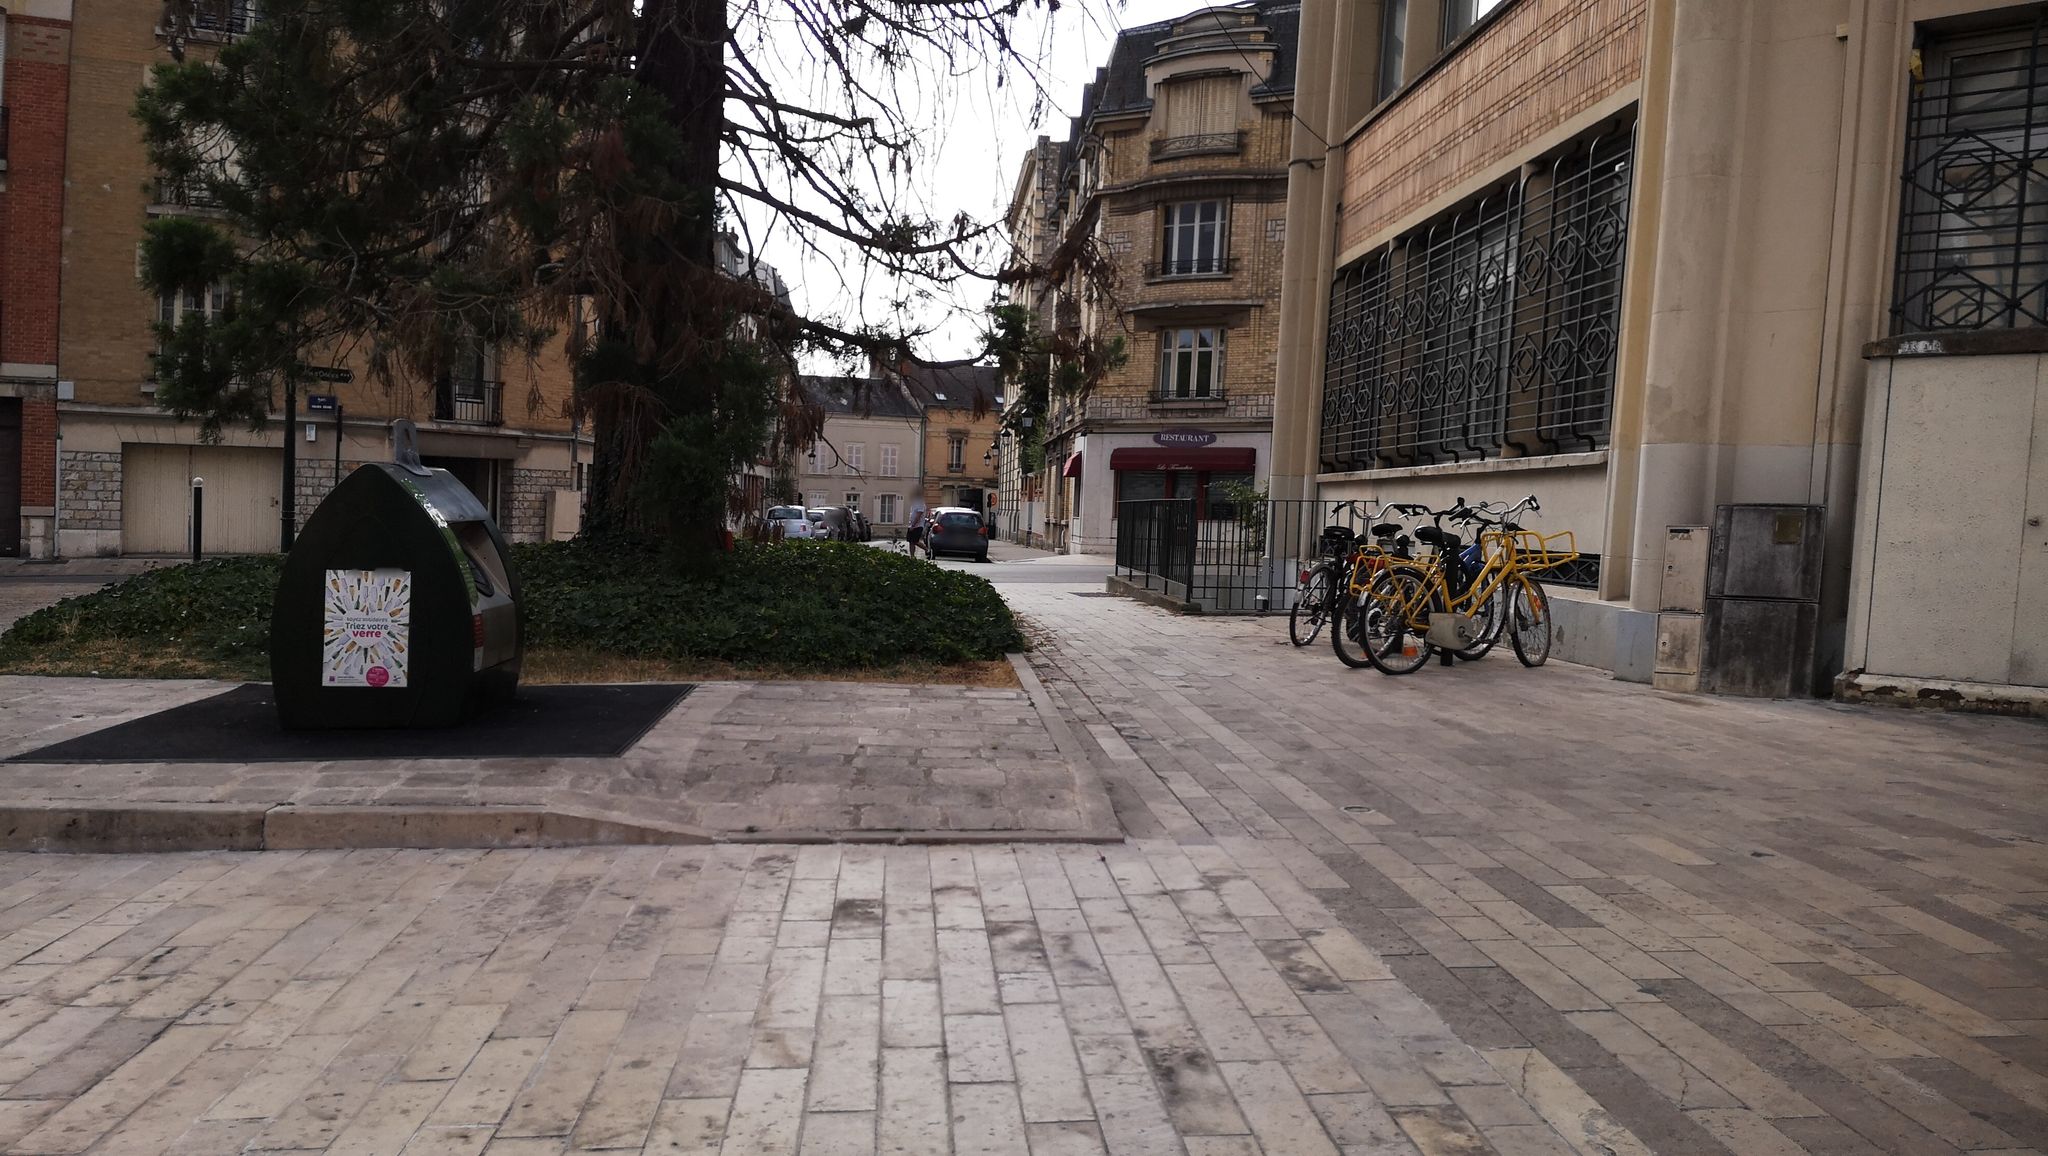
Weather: cloudy
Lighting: day
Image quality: good
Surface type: walking surface
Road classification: residential
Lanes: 1
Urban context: urban centre
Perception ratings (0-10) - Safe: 3.13, Lively: 9.11, Beautiful: 1.95, Boring: 5.23, Depressing: 6.24, Wealthy: 9.3